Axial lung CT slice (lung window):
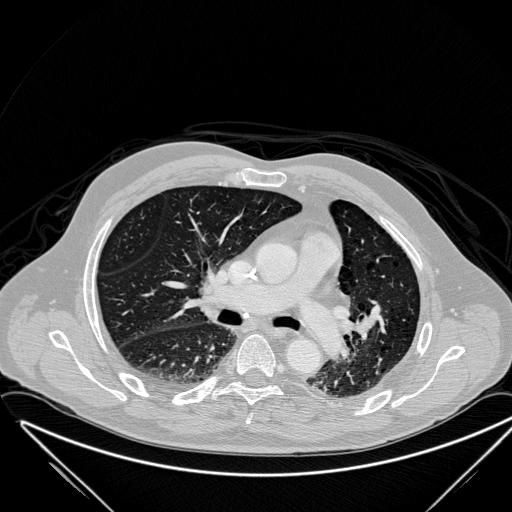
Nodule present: no